Question: I have a drop down in my page. I disabled the default arrow that comes with the select and over layed it with the my custom arrow ( icon font). The issue I am facing now is when I click on my custom arrow, the drop down doesn't open up. Is there a way to get it working.

HTML mark up:
'''
<span class="drop-down-arrow"></span>
<select name="" id="subject" class="applicationDropDown">
<option value="Option 1">O[tion 1</option>
<option value="O[tion 2">O[tion 2</option>
<option value="Other">Other</option>
</select>
'''
CSS code:
'''
select{
-webkit-appearance: none;
-moz-appearance: none;
}
.applicationDropDown{
background:#e6e6e6;
color:#989898;
@include rem-px(font-size,(16px));
@include rem-px(height,(50px));
max-height:200px;
overflow-y:scroll;
outline : none;
transition: none;
}
span.drop-down-arrow{
background: #a4cf53;
display: block;
float: right;
@include rem-px(height,(50px));
@include rem-px(width,(40px));
position:relative;
@include rem-px(right,(1px));
@include rem-px(top,(50px));
&:after{
clear: both;
content: "\e669";
color:#fff;
font-family:icons;
@include rem-px(font-size,(13px));
display: block;
float: right;
height: 0;
position: relative;
@include rem-px(right,(7px));
@include rem-px(top,(21px));
}
}
'''
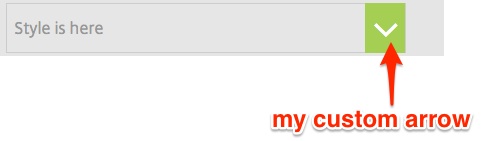
Answer: you can use 'pointer-events:none;' css property in that arrow(please check browser copatibility bellow IE8)
eg:
'''
<div class="wrapper">
<span class="drop-down-arrow"></span>
<select name="" id="subject" class="applicationDropDown">
<option value="Option 1">O[tion 1</option>
<option value="O[tion 2">O[tion 2</option>
<option value="Other">Other</option>
</select>
</div>
'''
Css:
'''
.wrapper{
position:relative;
float:left;
}
select{
-webkit-appearance: none;
-moz-appearance: none;
}
.applicationDropDown{
background:#e6e6e6;
color:#989898;
@include rem-px(font-size,(16px));
@include rem-px(height,(50px));
max-height:200px;
overflow-y:scroll;
outline : none;
transition: none;
}
span.drop-down-arrow{
background: #a4cf53;
display: block;
position:absolute;
width:20px;
height:20px;
pointer-events:none;
right:0;
top:0;
z-index:999;
}
'''
Link: <URL>